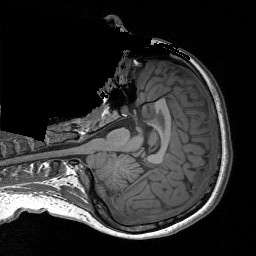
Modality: T1w
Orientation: axial